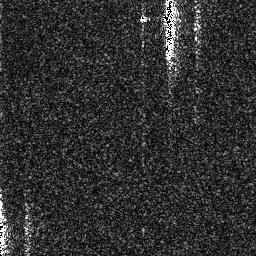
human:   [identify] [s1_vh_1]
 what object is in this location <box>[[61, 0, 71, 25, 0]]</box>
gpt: <ref>1 medium ship at the top</ref>